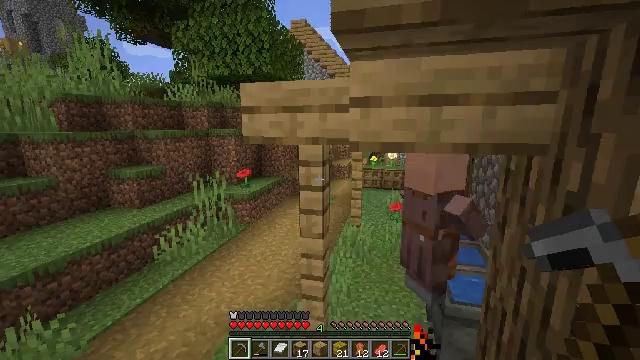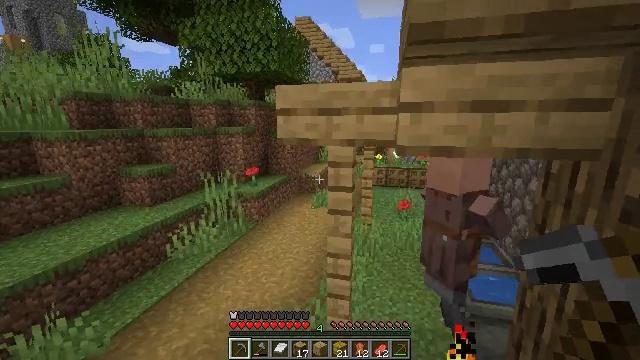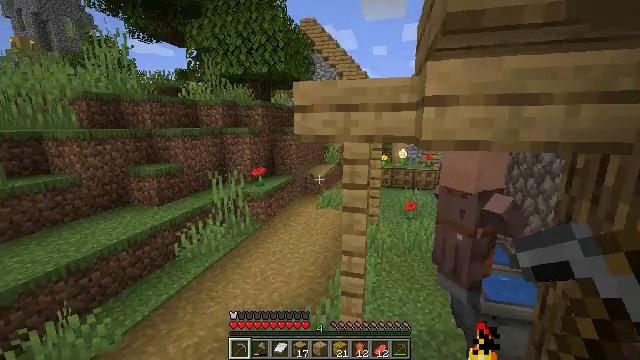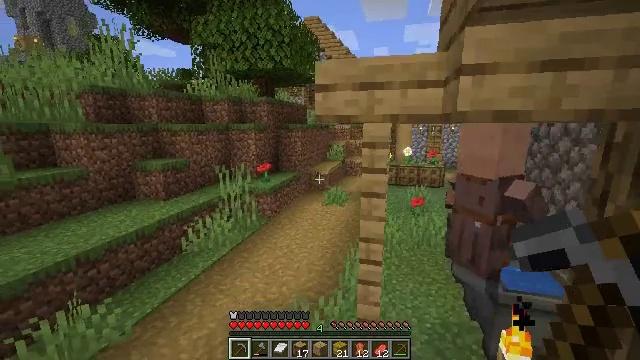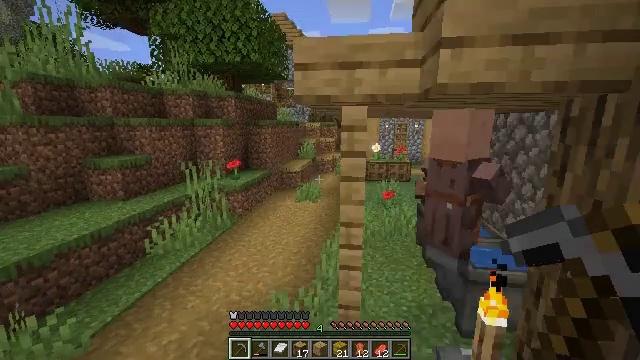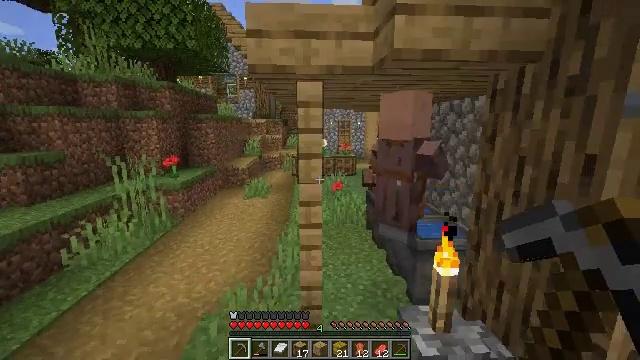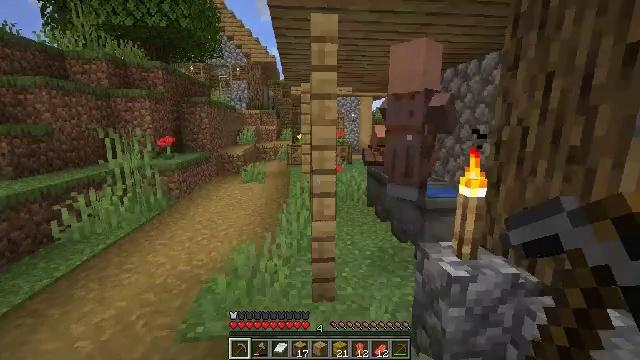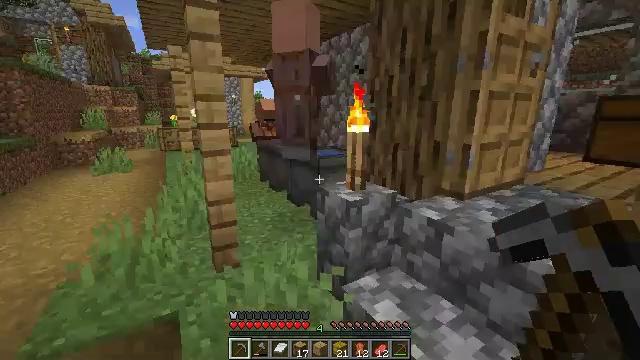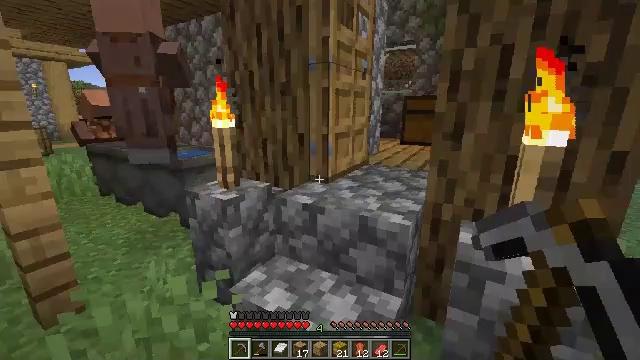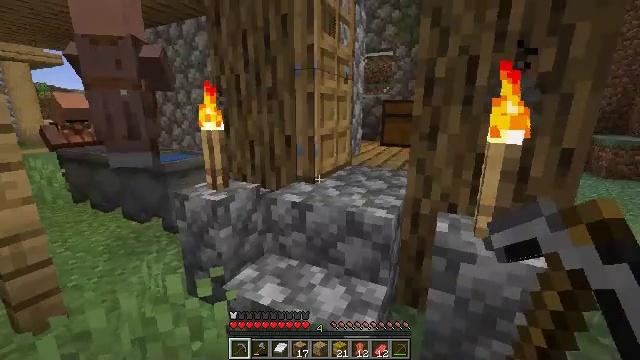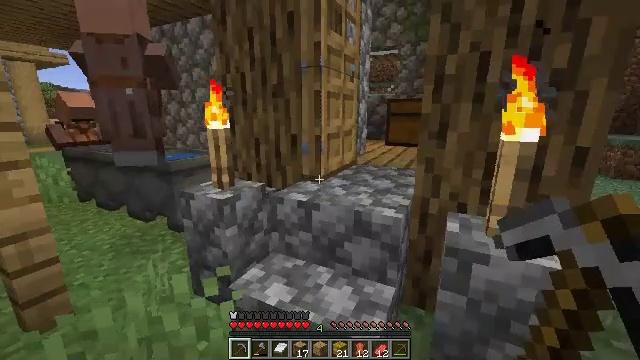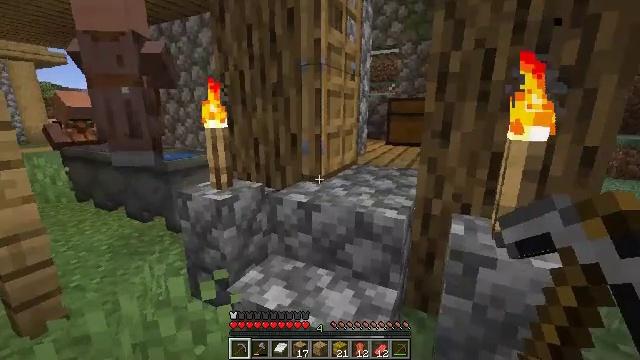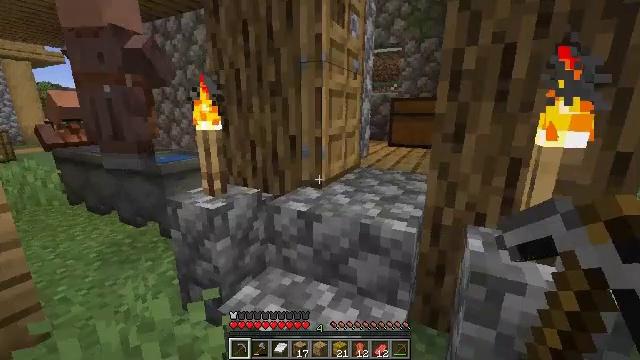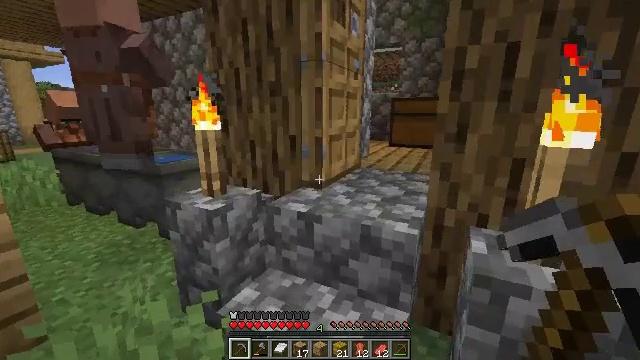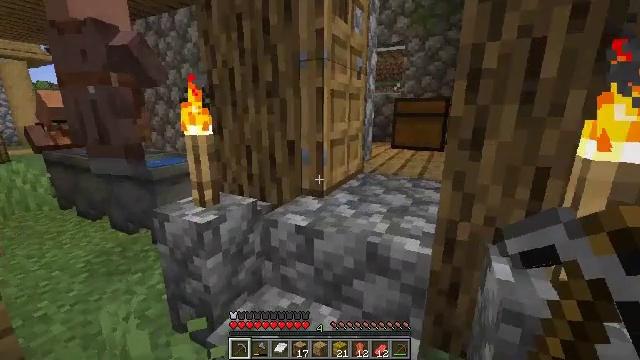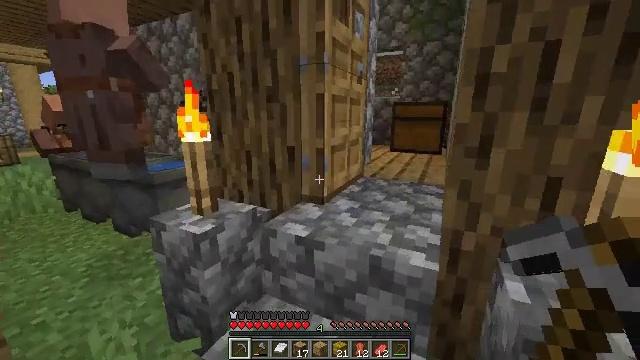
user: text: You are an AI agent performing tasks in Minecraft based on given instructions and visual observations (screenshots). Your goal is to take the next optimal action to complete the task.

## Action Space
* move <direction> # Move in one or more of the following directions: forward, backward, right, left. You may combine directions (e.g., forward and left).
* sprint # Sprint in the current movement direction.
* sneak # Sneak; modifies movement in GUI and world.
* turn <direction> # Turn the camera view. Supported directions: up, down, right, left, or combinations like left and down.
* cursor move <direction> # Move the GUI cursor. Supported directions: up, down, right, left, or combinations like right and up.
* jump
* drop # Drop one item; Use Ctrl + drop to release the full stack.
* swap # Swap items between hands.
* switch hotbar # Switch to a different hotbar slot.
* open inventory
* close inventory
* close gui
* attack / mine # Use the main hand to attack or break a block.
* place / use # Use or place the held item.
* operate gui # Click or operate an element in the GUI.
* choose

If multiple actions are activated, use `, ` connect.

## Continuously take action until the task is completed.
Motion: motion action
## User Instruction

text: Attack the clay block to obtain it.
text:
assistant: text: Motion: move left
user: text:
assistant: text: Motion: move left
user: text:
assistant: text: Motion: move left
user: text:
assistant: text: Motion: move left, turn right
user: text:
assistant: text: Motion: move left, turn right
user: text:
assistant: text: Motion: turn right
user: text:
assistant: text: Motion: turn right and down
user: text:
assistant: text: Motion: turn right
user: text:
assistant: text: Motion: turn right
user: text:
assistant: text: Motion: move forward
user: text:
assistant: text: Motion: move forward
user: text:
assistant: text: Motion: no_op
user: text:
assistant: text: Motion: no_op
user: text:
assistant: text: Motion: move forward
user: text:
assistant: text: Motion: move forward
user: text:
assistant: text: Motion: move forward, turn right
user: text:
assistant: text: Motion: move forward, turn right
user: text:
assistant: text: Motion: move forward
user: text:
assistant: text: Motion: move forward and move right
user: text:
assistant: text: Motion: move forward and move right
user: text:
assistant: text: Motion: move forward and move right
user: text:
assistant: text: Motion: move forward and move right
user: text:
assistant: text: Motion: move forward and move right, turn left and down
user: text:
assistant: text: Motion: move forward and move right, turn left and down
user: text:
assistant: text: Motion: move forward and move right, turn left
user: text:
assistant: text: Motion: move forward and move right, turn left
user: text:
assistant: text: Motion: move forward and move right, turn left
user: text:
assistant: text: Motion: move right
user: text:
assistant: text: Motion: move right, turn left
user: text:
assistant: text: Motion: move right, turn left